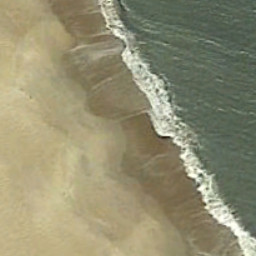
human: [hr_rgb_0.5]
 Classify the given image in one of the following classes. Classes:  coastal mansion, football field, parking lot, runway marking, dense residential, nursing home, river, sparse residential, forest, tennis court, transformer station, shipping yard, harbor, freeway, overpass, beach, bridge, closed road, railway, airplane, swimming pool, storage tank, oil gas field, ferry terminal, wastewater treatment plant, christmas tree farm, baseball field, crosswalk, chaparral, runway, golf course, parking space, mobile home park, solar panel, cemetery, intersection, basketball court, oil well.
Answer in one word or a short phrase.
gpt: beach